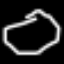
Label: octagon